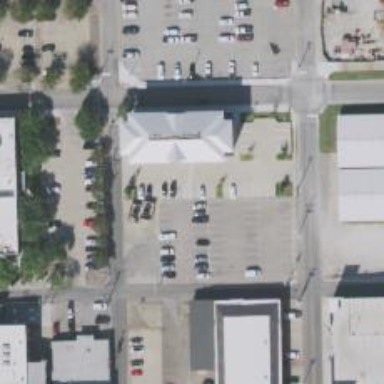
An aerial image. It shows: Parking space.